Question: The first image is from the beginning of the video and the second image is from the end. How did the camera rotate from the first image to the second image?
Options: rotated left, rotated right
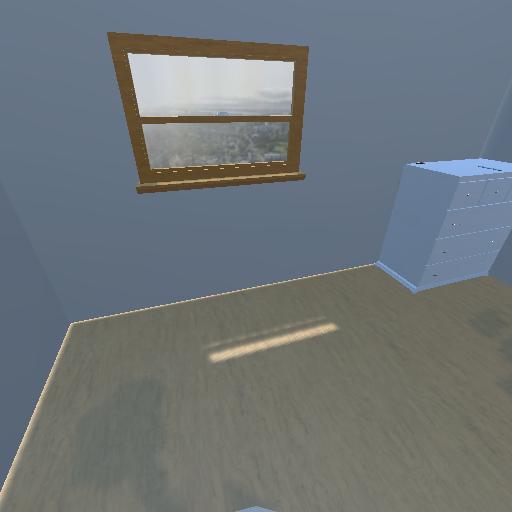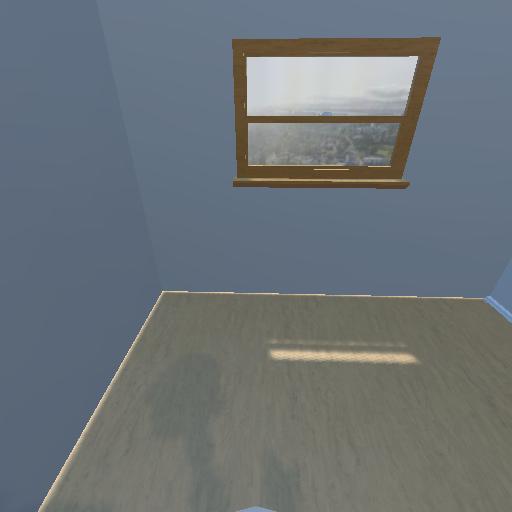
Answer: rotated left